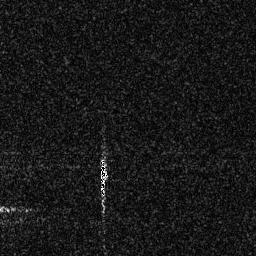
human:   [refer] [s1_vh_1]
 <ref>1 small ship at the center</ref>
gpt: <box>[[38, 60, 41, 76, 0]]</box>